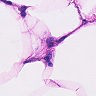
Metastatic tissue present: no